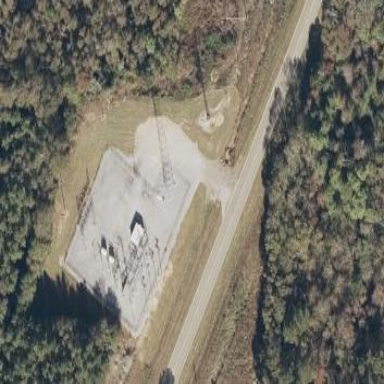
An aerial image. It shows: Distribution power substation secured by fence.